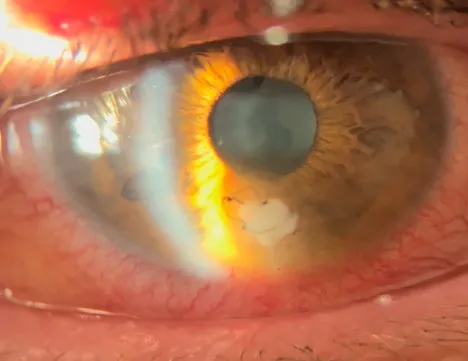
Anterior pole right eye at 3 days after surgery.
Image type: ophthalmic_imaging (slit_lamp_photograph)